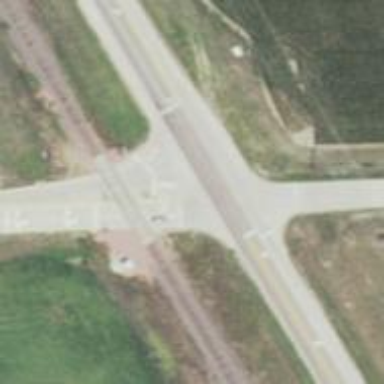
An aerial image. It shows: Stop road.